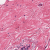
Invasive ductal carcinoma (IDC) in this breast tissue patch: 0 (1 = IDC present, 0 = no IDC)